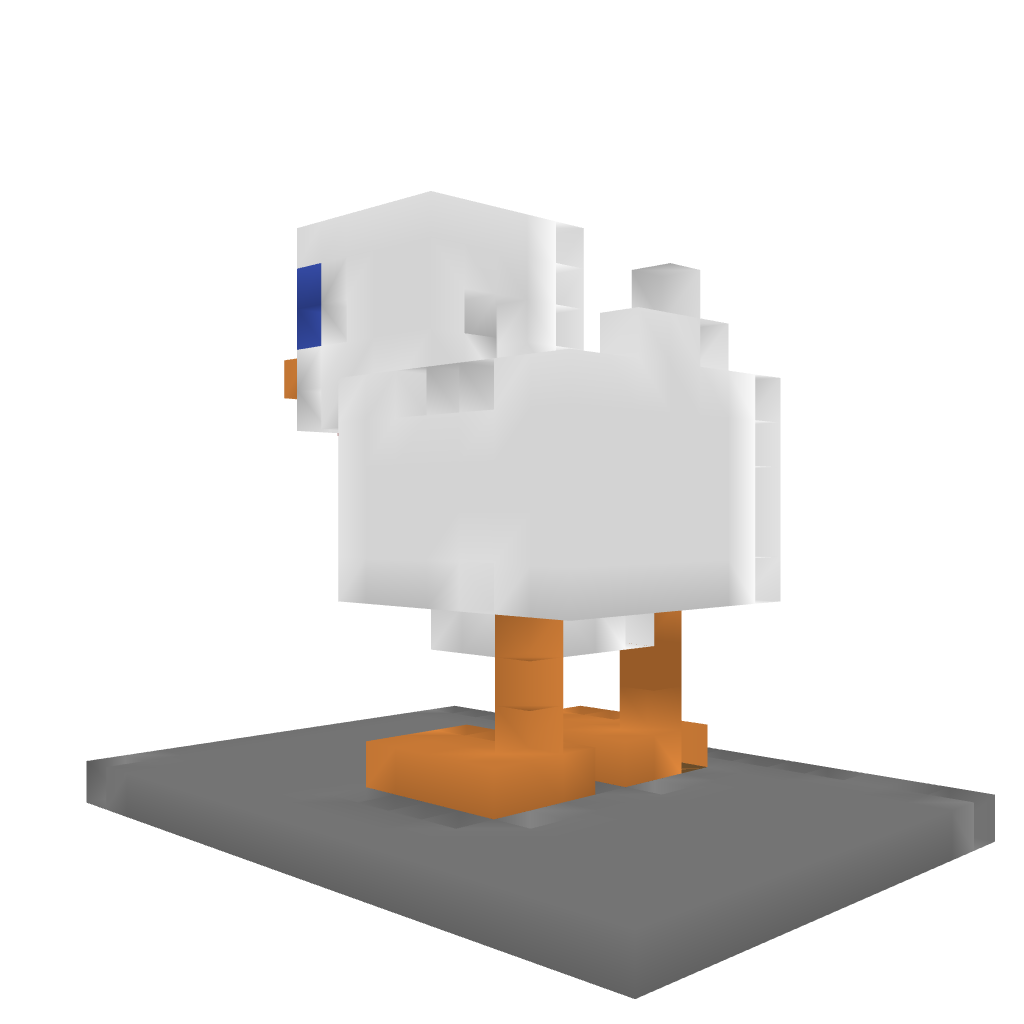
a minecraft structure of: Giant egg-laying chicken #2 bad low quality